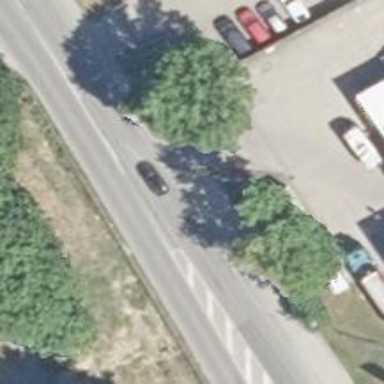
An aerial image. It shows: Secondary road with asphalt surface.